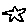
Label: star